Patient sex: F
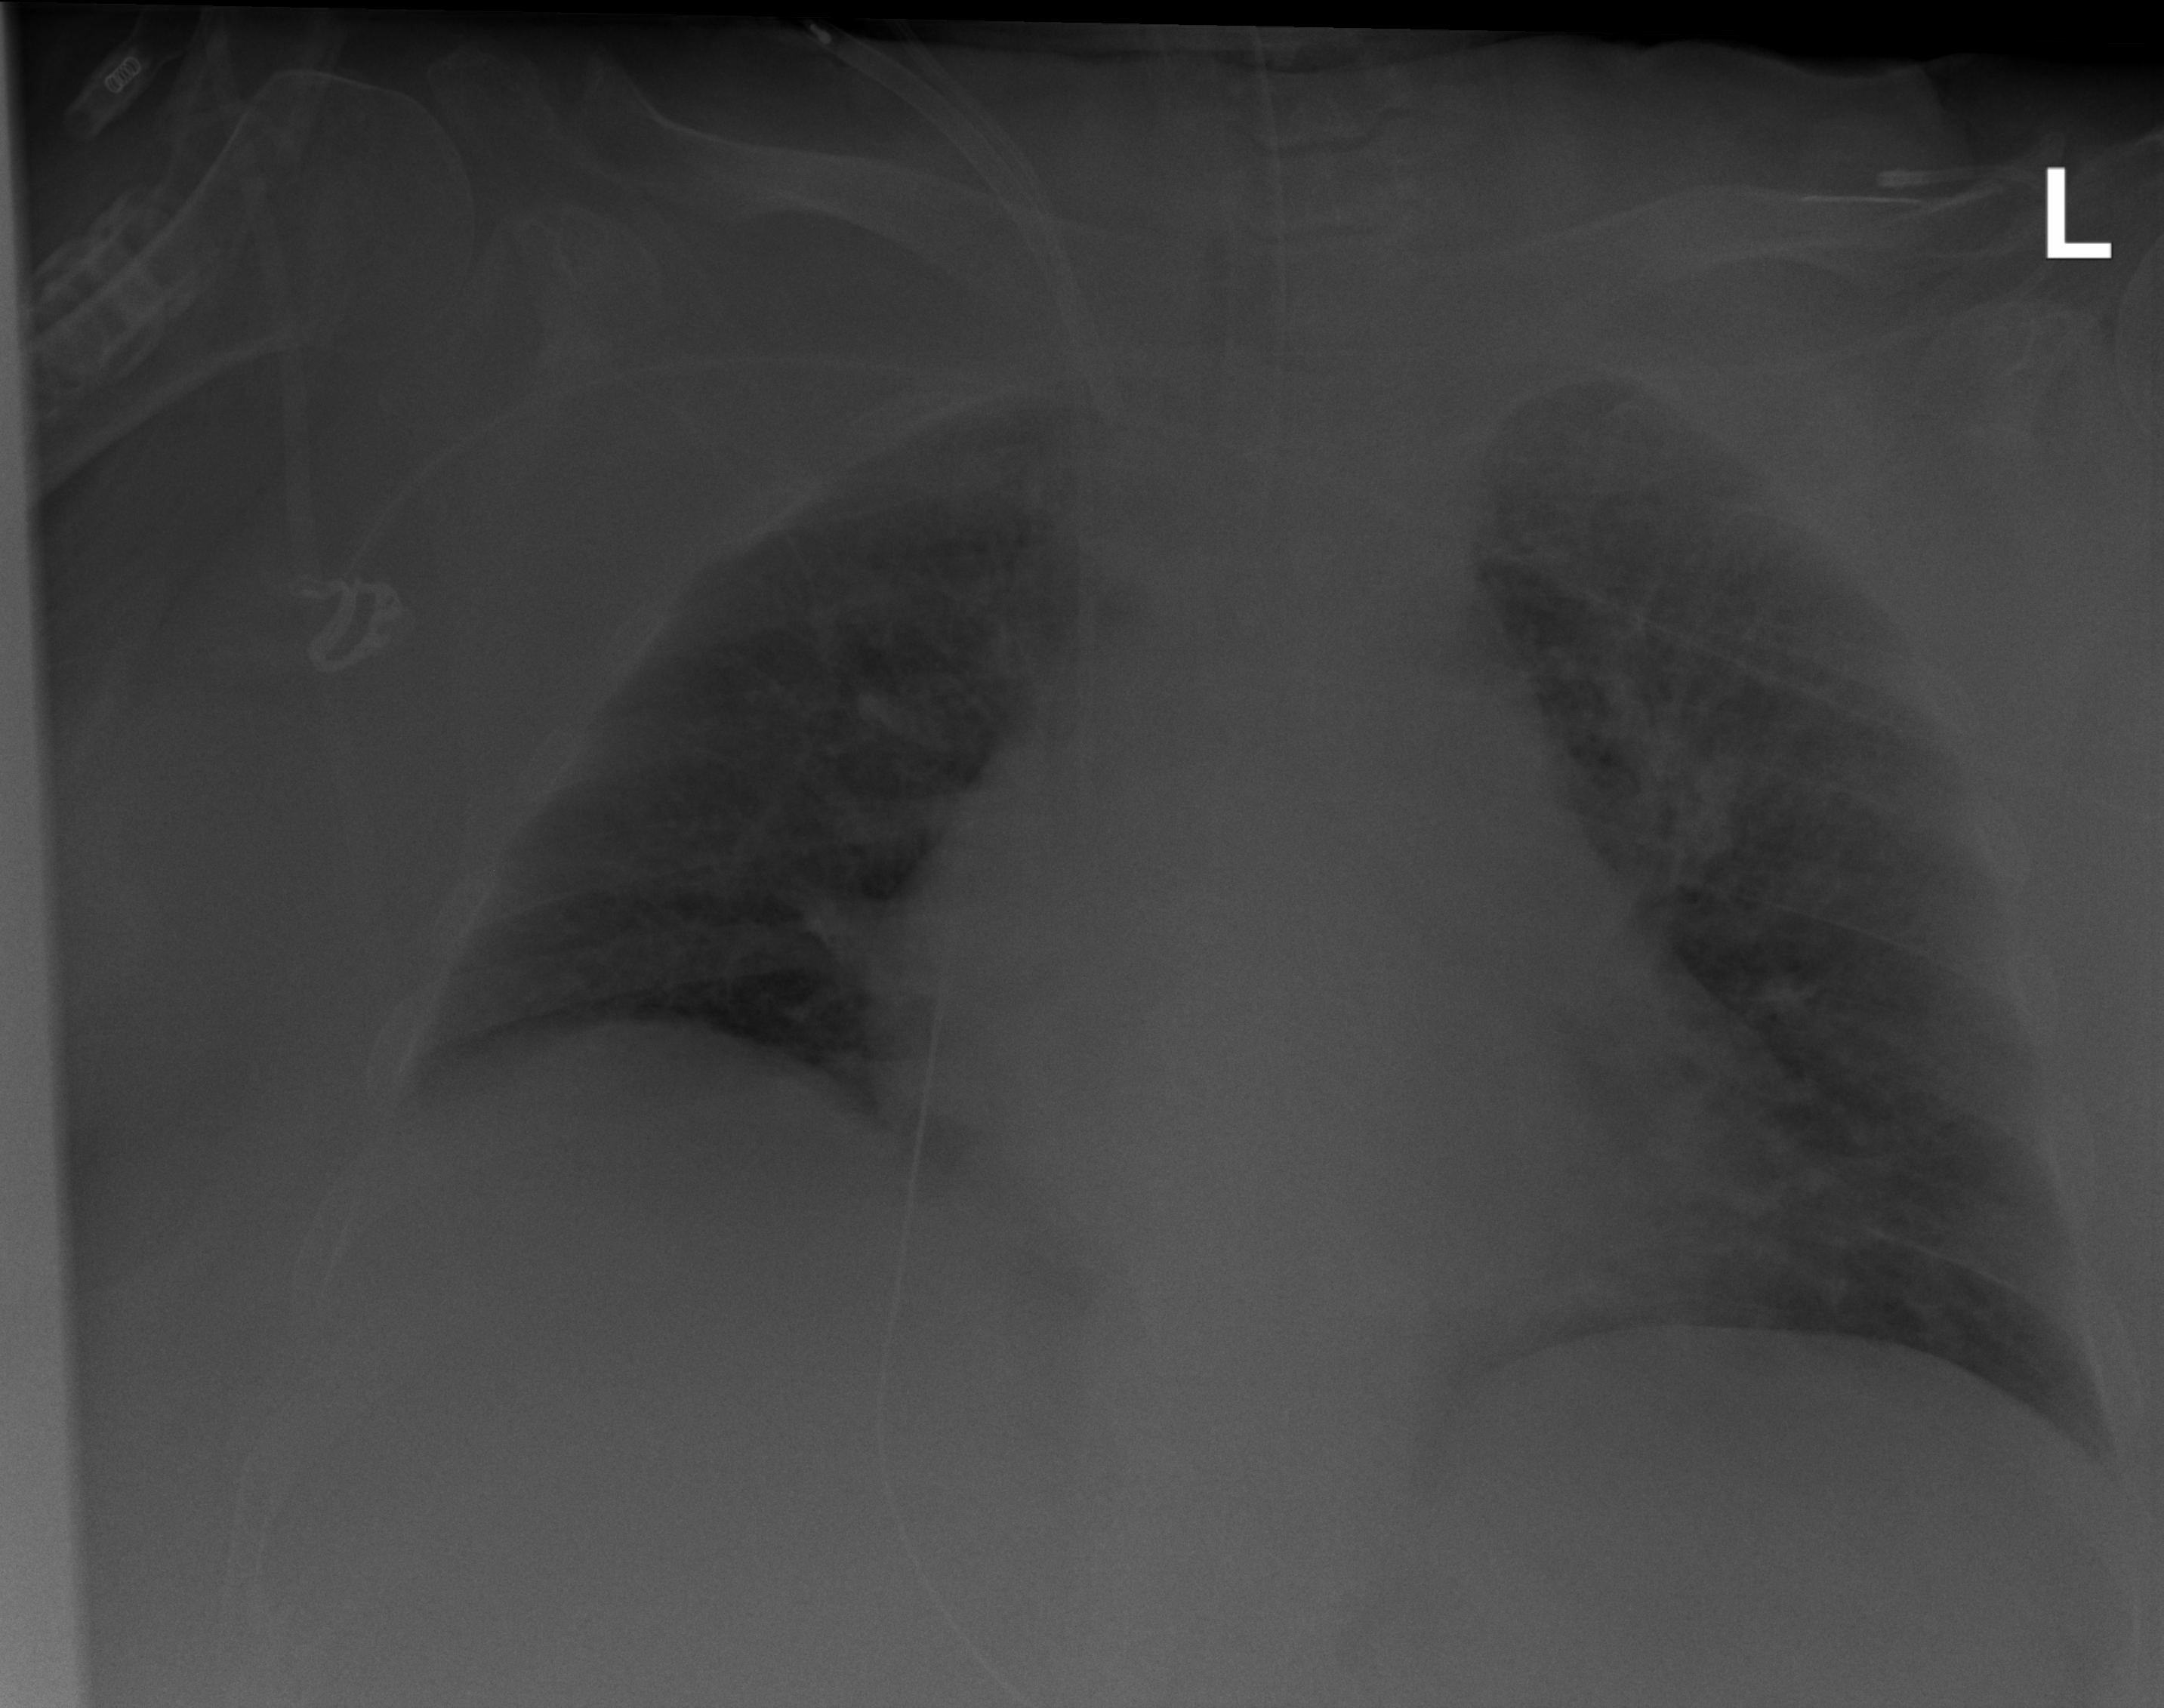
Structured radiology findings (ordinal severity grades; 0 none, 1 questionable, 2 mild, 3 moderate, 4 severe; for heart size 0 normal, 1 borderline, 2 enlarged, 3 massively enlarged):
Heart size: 2
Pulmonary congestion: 2
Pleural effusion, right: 0
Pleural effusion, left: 0
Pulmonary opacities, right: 0
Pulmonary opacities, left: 0
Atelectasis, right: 0
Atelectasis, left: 0